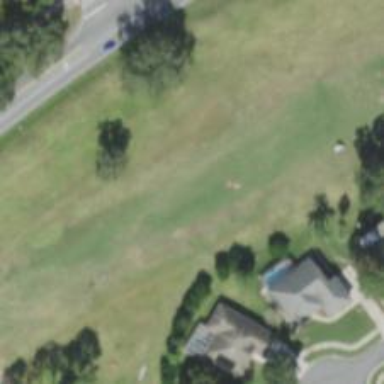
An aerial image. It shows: View of golf hole.